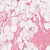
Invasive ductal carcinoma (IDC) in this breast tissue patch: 0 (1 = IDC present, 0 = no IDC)